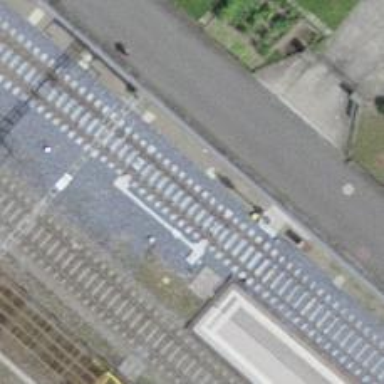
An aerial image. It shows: Railway switch.